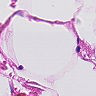
Metastatic tissue present: no